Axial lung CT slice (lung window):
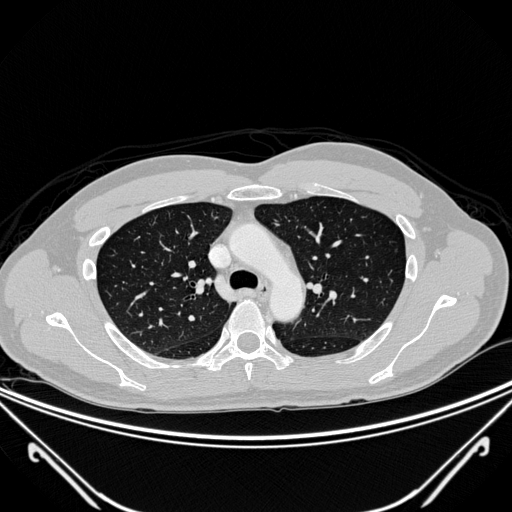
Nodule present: no